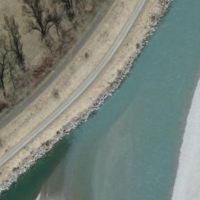
EUNIS habitat code: 15
Species observed at this site:
Melilotus albus